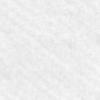
Label: no_change